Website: lowes
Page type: customer-info-address
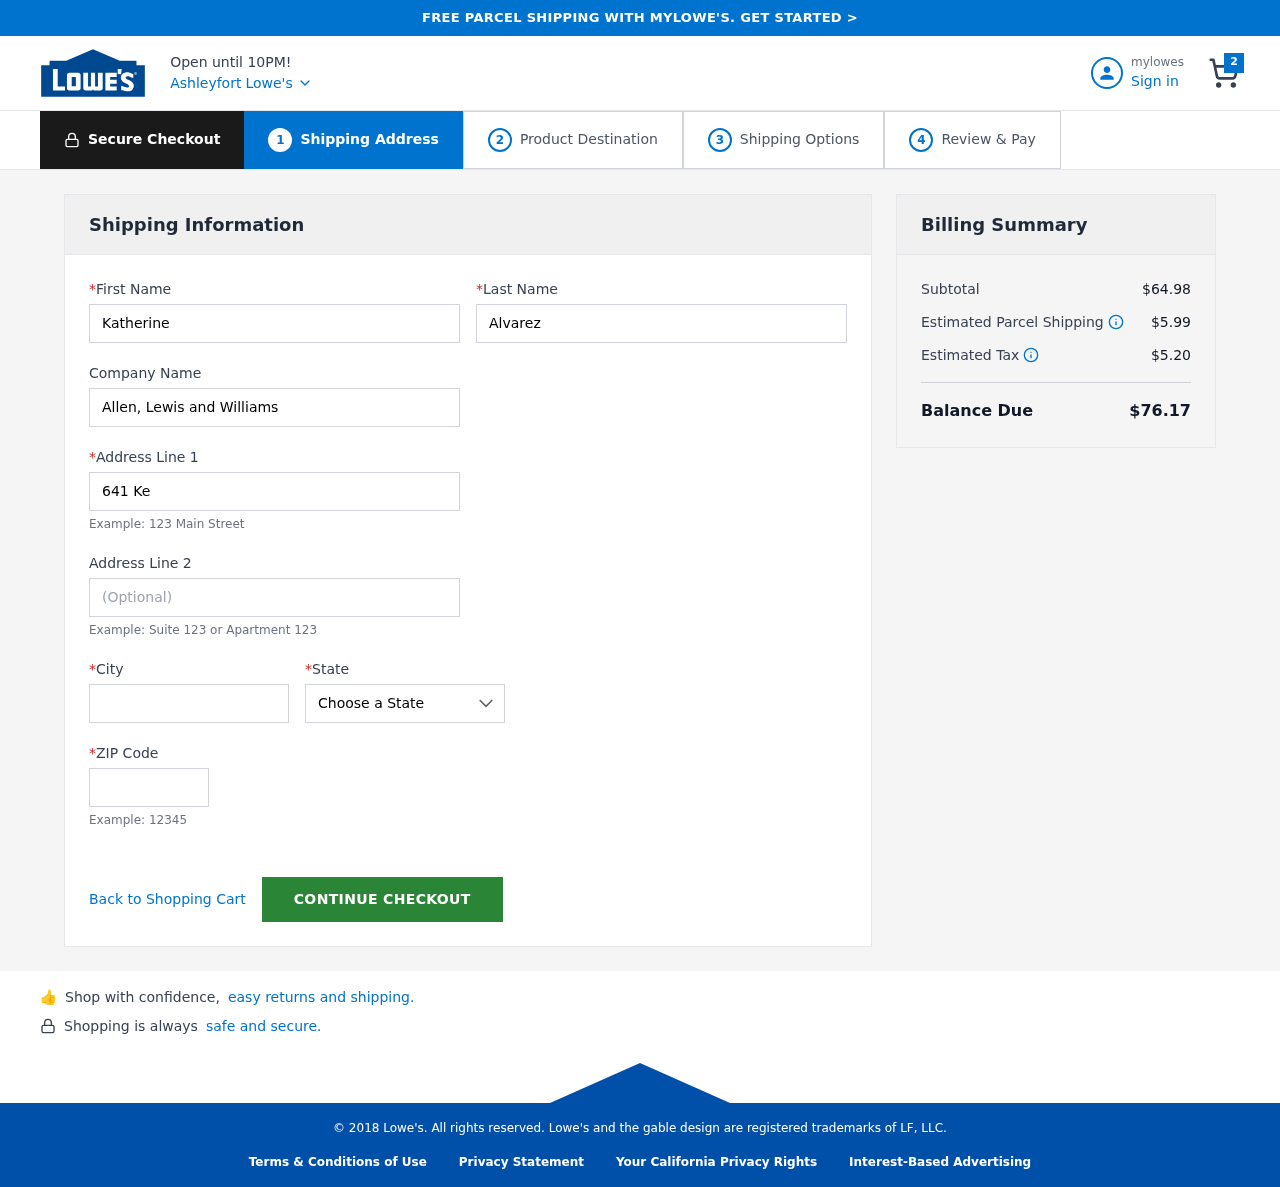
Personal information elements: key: PII_CITY
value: Ashleyfort
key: PII_COMPANY
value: Allen, Lewis and Williams
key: PII_FIRSTNAME
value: Katherine
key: PII_LASTNAME
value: Alvarez
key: PII_POSTCODE
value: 12802
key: PII_STATE
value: Nevada
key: PII_STREET
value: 641 Kelly Locks Suite 774
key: PII_STREET2
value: Apt. 000
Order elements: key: ORDER_NUM_ITEMS
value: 2
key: ORDER_SUBTOTAL
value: $64.98
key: ORDER_SHIPPING_COST
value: $5.99
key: ORDER_TAX
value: $5.20
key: ORDER_TOTAL
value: $76.17